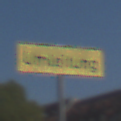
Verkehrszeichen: Umleitungsankuendigung
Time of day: MorningAfternoon
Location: Outdoor (Urban)
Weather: Clear
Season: NotSpecified
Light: Natural